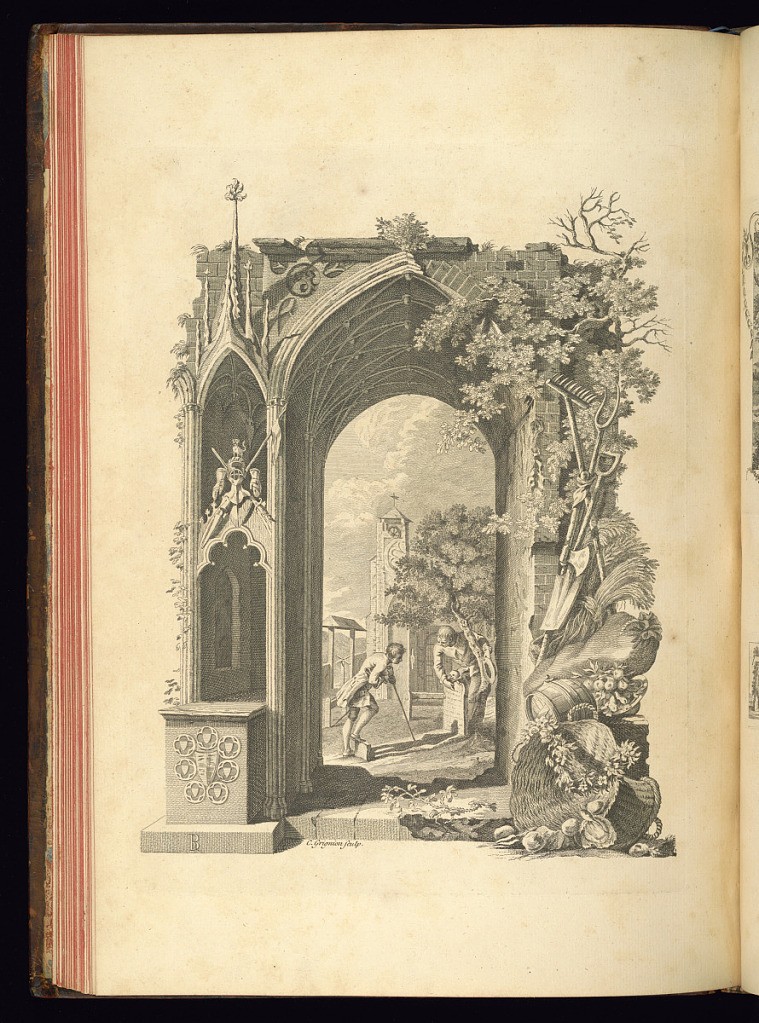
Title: Illustration for the Poem ‘Elegy Written in a Country Church Yard.’
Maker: Thomas Gray, British, 1716 – 1771
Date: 1753
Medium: Etching on laid paper
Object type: Bound print
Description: Full-page illustration for the poem ‘Elegy Written in a Country Church Yard'. Visible through a gothic ribbed archway, two men stand over a gravestone in a churchyard, with the church in the background. The archway is in part ruin with foliate branches. To the right, agricultural tools such as a rake, shovel, hay, a basket of fruit, a sack, and barrel. The plate is signed.